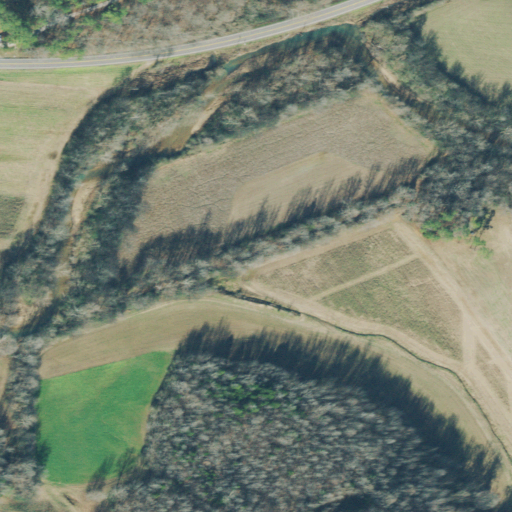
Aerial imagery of valley in Tennessee named Shay Hollow containing pasture, cultivated crops, mixed forest, deciduous forest, grassland, shrub, open development, and low intensity development